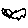
Label: cloud